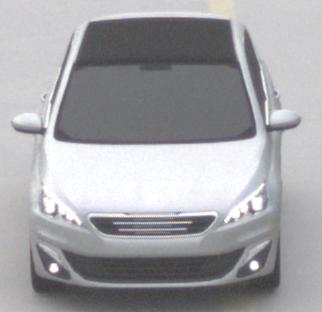
Make: Peugeot
Model: 308 VTi 82
Detailed model: 308 (II)
Model produced from: 2013/09
Model produced until: 2014/11
Doors: 5
Color: white
Road condition: dry road
Daytime: midday
Contrast: low contrast